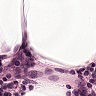
Metastatic tissue present: no